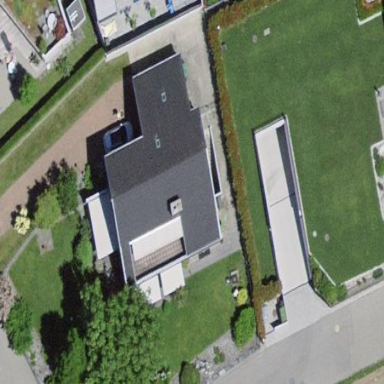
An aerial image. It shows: Building with gabled roof.